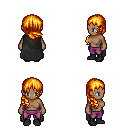
a pixel art fantasy rpg character, female body template, human, dark skin, black cape, magenta pants, light blonde right-swept hairstyle, black shoes, four views (front, back, left, right), 2x2 character sprite sheet, small pixel art, hard edges, no anti-aliasing